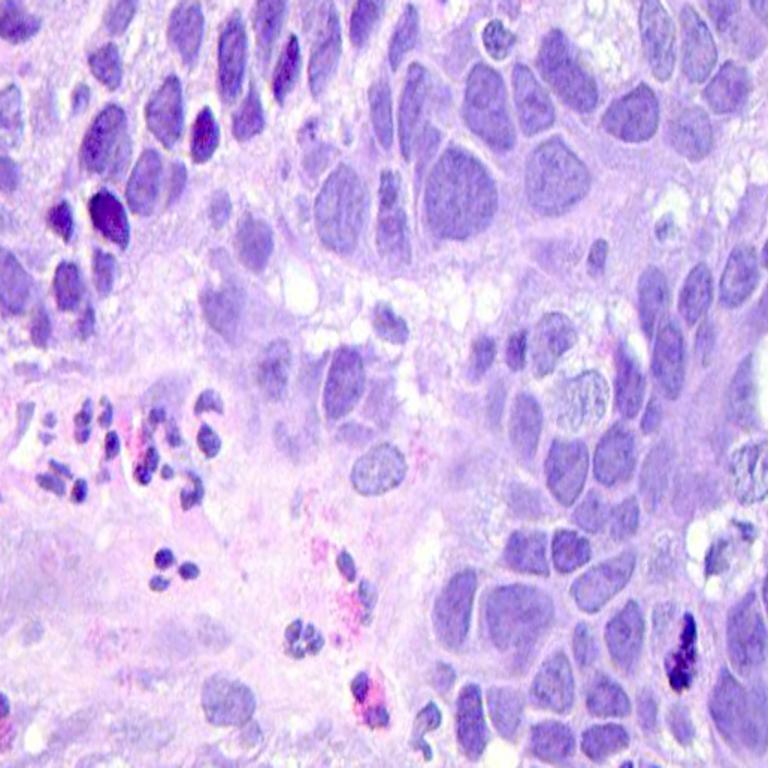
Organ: colon
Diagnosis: adenocarcinomas